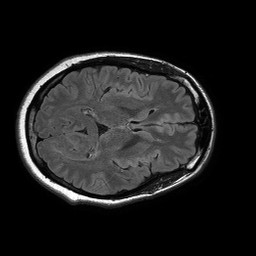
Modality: FLAIR
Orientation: axial
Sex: female
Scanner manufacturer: philips
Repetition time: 11 s
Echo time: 0.125 s